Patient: sex F, age 77
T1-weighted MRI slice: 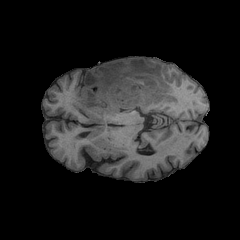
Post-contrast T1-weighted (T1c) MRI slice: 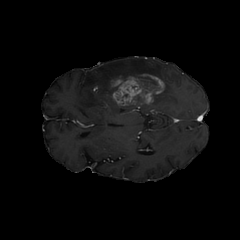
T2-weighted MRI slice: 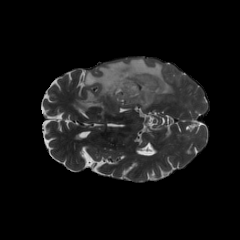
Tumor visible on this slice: yes
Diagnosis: Glioblastoma, IDH-wildtype
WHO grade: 4